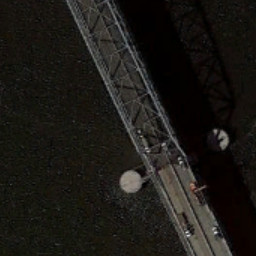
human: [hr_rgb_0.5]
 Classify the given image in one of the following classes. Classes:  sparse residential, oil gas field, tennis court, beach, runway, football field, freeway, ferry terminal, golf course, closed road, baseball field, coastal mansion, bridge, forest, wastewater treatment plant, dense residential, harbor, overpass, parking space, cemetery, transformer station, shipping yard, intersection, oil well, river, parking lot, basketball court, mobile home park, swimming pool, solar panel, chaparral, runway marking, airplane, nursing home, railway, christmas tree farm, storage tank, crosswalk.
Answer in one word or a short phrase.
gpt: bridge